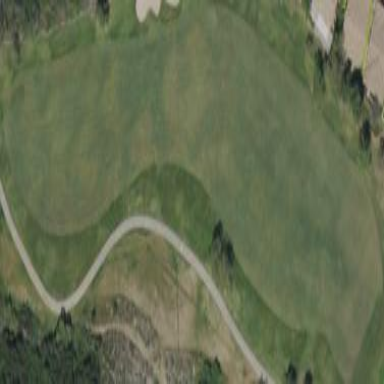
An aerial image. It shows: Golf fairway surrounded by grass.